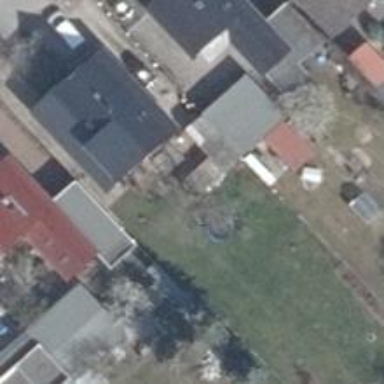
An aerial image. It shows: Gabled house with grey roof.